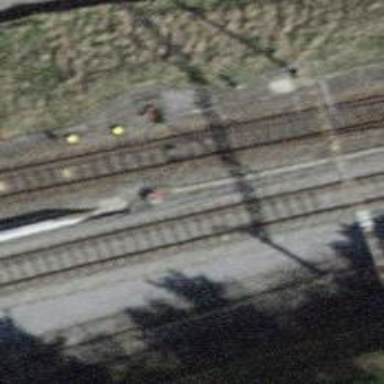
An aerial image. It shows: Railway switch.